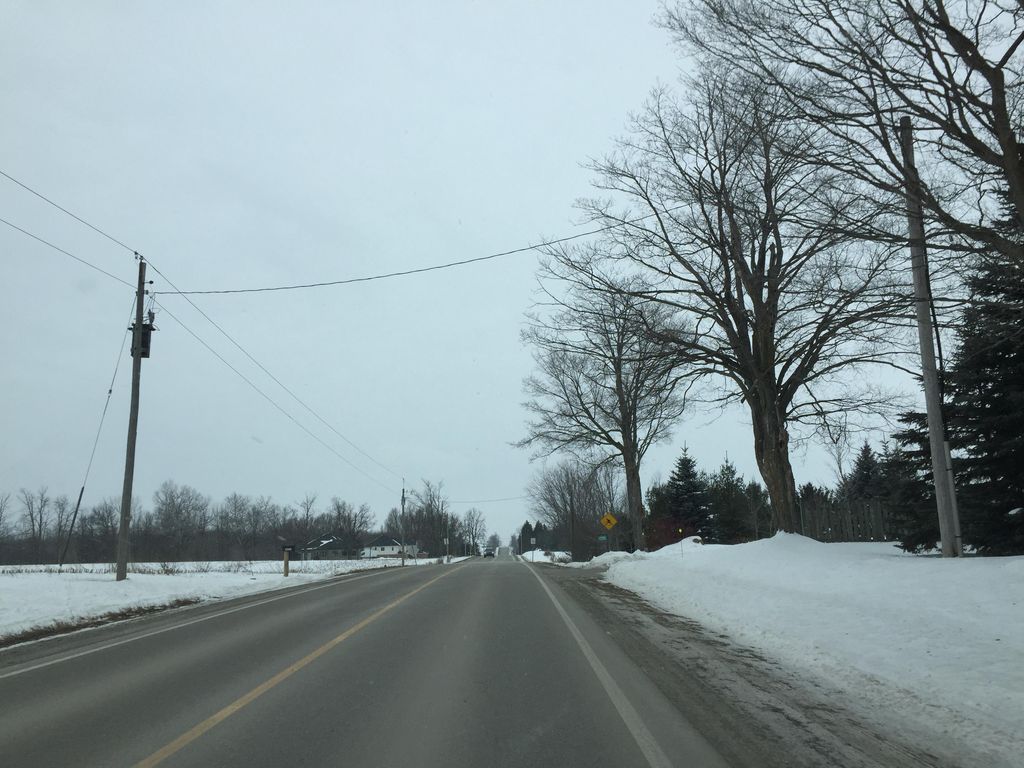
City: kitchener-waterloo